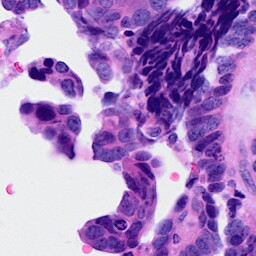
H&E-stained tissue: Ovarian